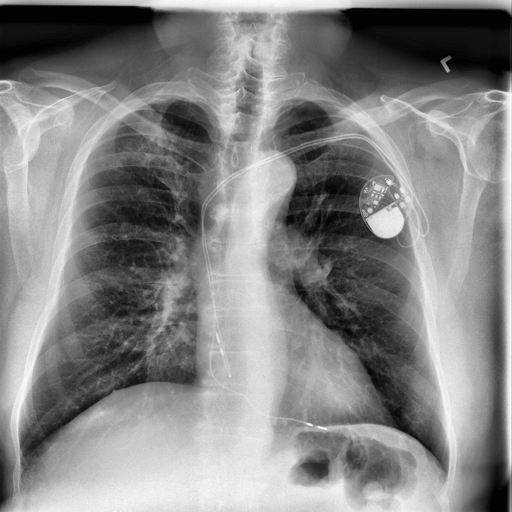
Finding: NORMAL